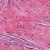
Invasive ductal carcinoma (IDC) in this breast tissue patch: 0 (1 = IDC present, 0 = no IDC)